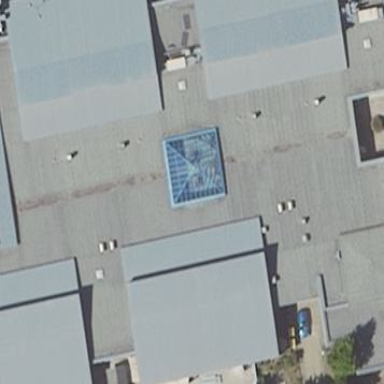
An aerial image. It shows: School building.